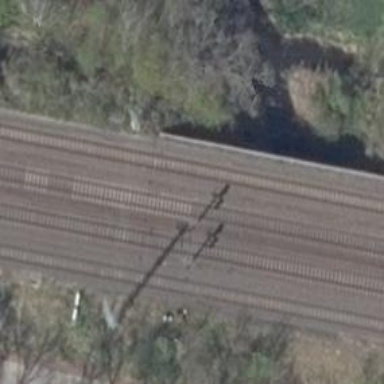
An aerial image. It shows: Railway signal.